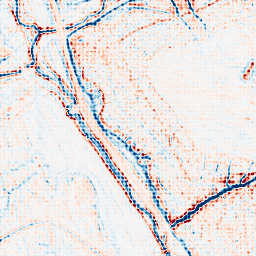
Category: edge_preserving
Decomposition family: bilateral
Decomposition parameters: d: 9
sigma_color: 50
sigma_space: 150
Upsampling method: sinc_blackman
Upsampling parameters: scale: 4
kernel_size: 4
Upsampling scale: 4